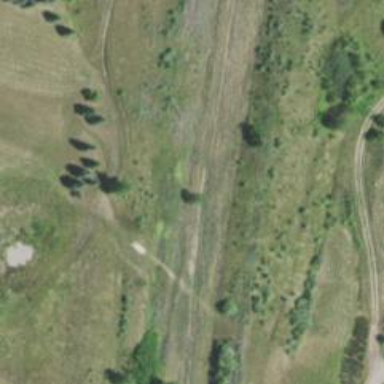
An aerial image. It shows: Disc golf tee area.